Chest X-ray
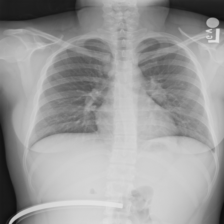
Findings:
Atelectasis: negative
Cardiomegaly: negative
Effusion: negative
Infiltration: negative
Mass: negative
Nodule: negative
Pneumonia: negative
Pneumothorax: negative
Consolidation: negative
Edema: negative
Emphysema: negative
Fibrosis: negative
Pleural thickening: negative
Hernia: negative